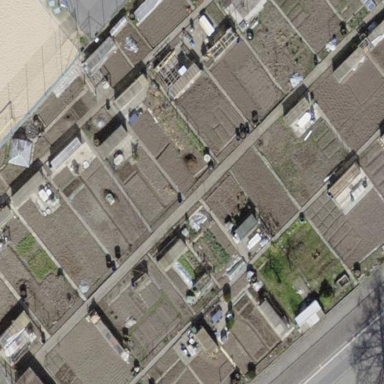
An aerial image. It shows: Area designated for allotments.